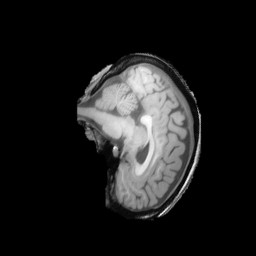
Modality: T1w
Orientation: sagittal
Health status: ill
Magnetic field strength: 3 T